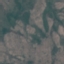
Land use / land cover class: HerbaceousVegetation